Aerial crown-view tile of a tropical tree (Barro Colorado Island, Panama), acquired 20250124:
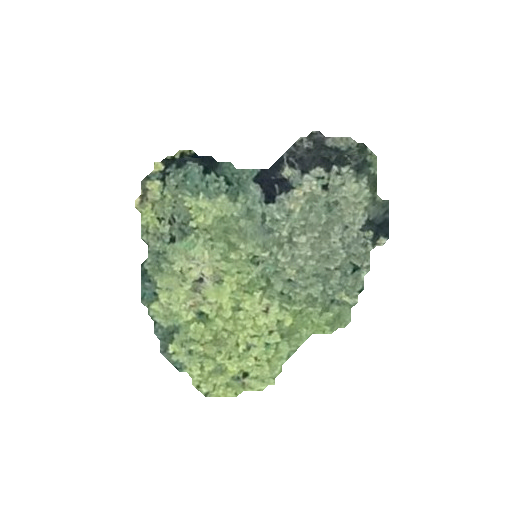
Species: Simarouba amara
GBIF accepted scientific name: Simarouba amara
Crown area: 70.121 m²